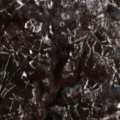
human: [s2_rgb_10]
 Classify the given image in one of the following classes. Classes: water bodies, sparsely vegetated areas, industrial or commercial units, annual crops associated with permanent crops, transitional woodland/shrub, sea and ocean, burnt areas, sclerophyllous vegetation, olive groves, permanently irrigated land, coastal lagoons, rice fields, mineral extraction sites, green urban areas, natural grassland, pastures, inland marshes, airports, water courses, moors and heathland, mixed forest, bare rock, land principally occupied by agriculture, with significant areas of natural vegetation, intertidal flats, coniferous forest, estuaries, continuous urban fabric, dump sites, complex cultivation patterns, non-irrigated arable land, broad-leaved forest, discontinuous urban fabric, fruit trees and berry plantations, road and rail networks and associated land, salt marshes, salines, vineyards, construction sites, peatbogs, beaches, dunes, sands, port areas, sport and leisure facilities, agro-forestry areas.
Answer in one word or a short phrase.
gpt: complex cultivation patterns, land principally occupied by agriculture, with significant areas of natural vegetation, broad-leaved forest